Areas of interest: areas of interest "Dayuntun Tennis Court"
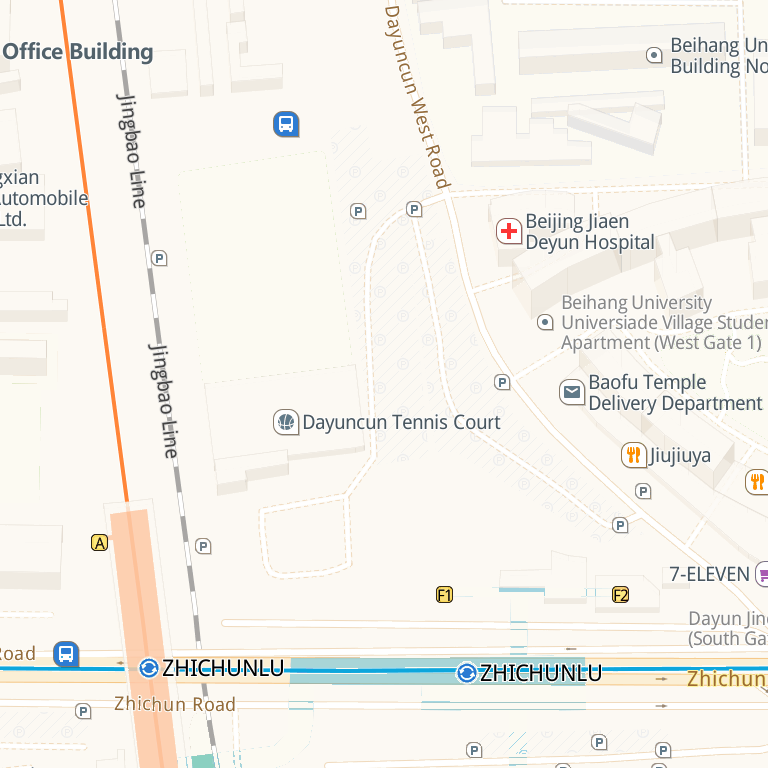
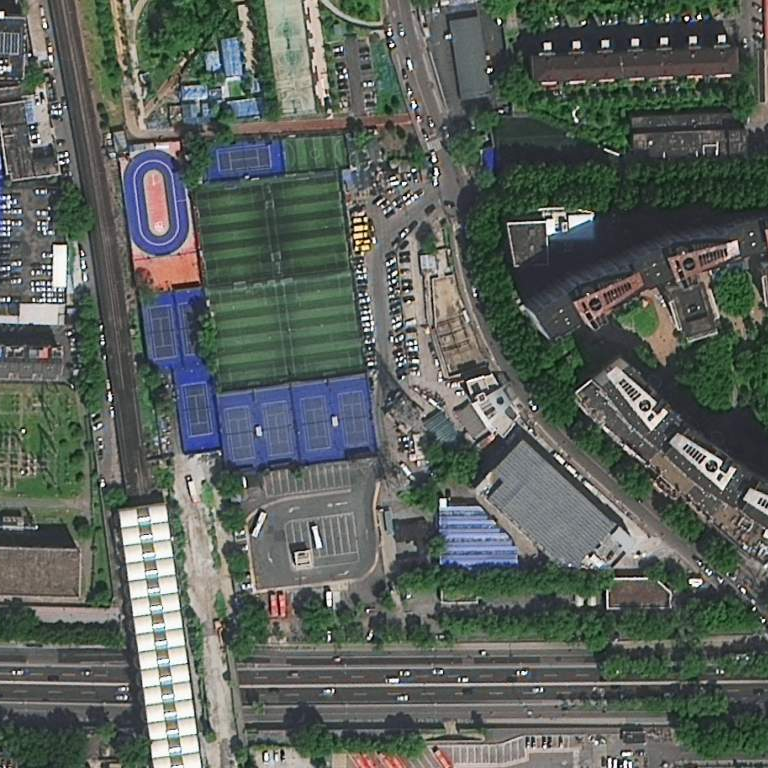